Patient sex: M
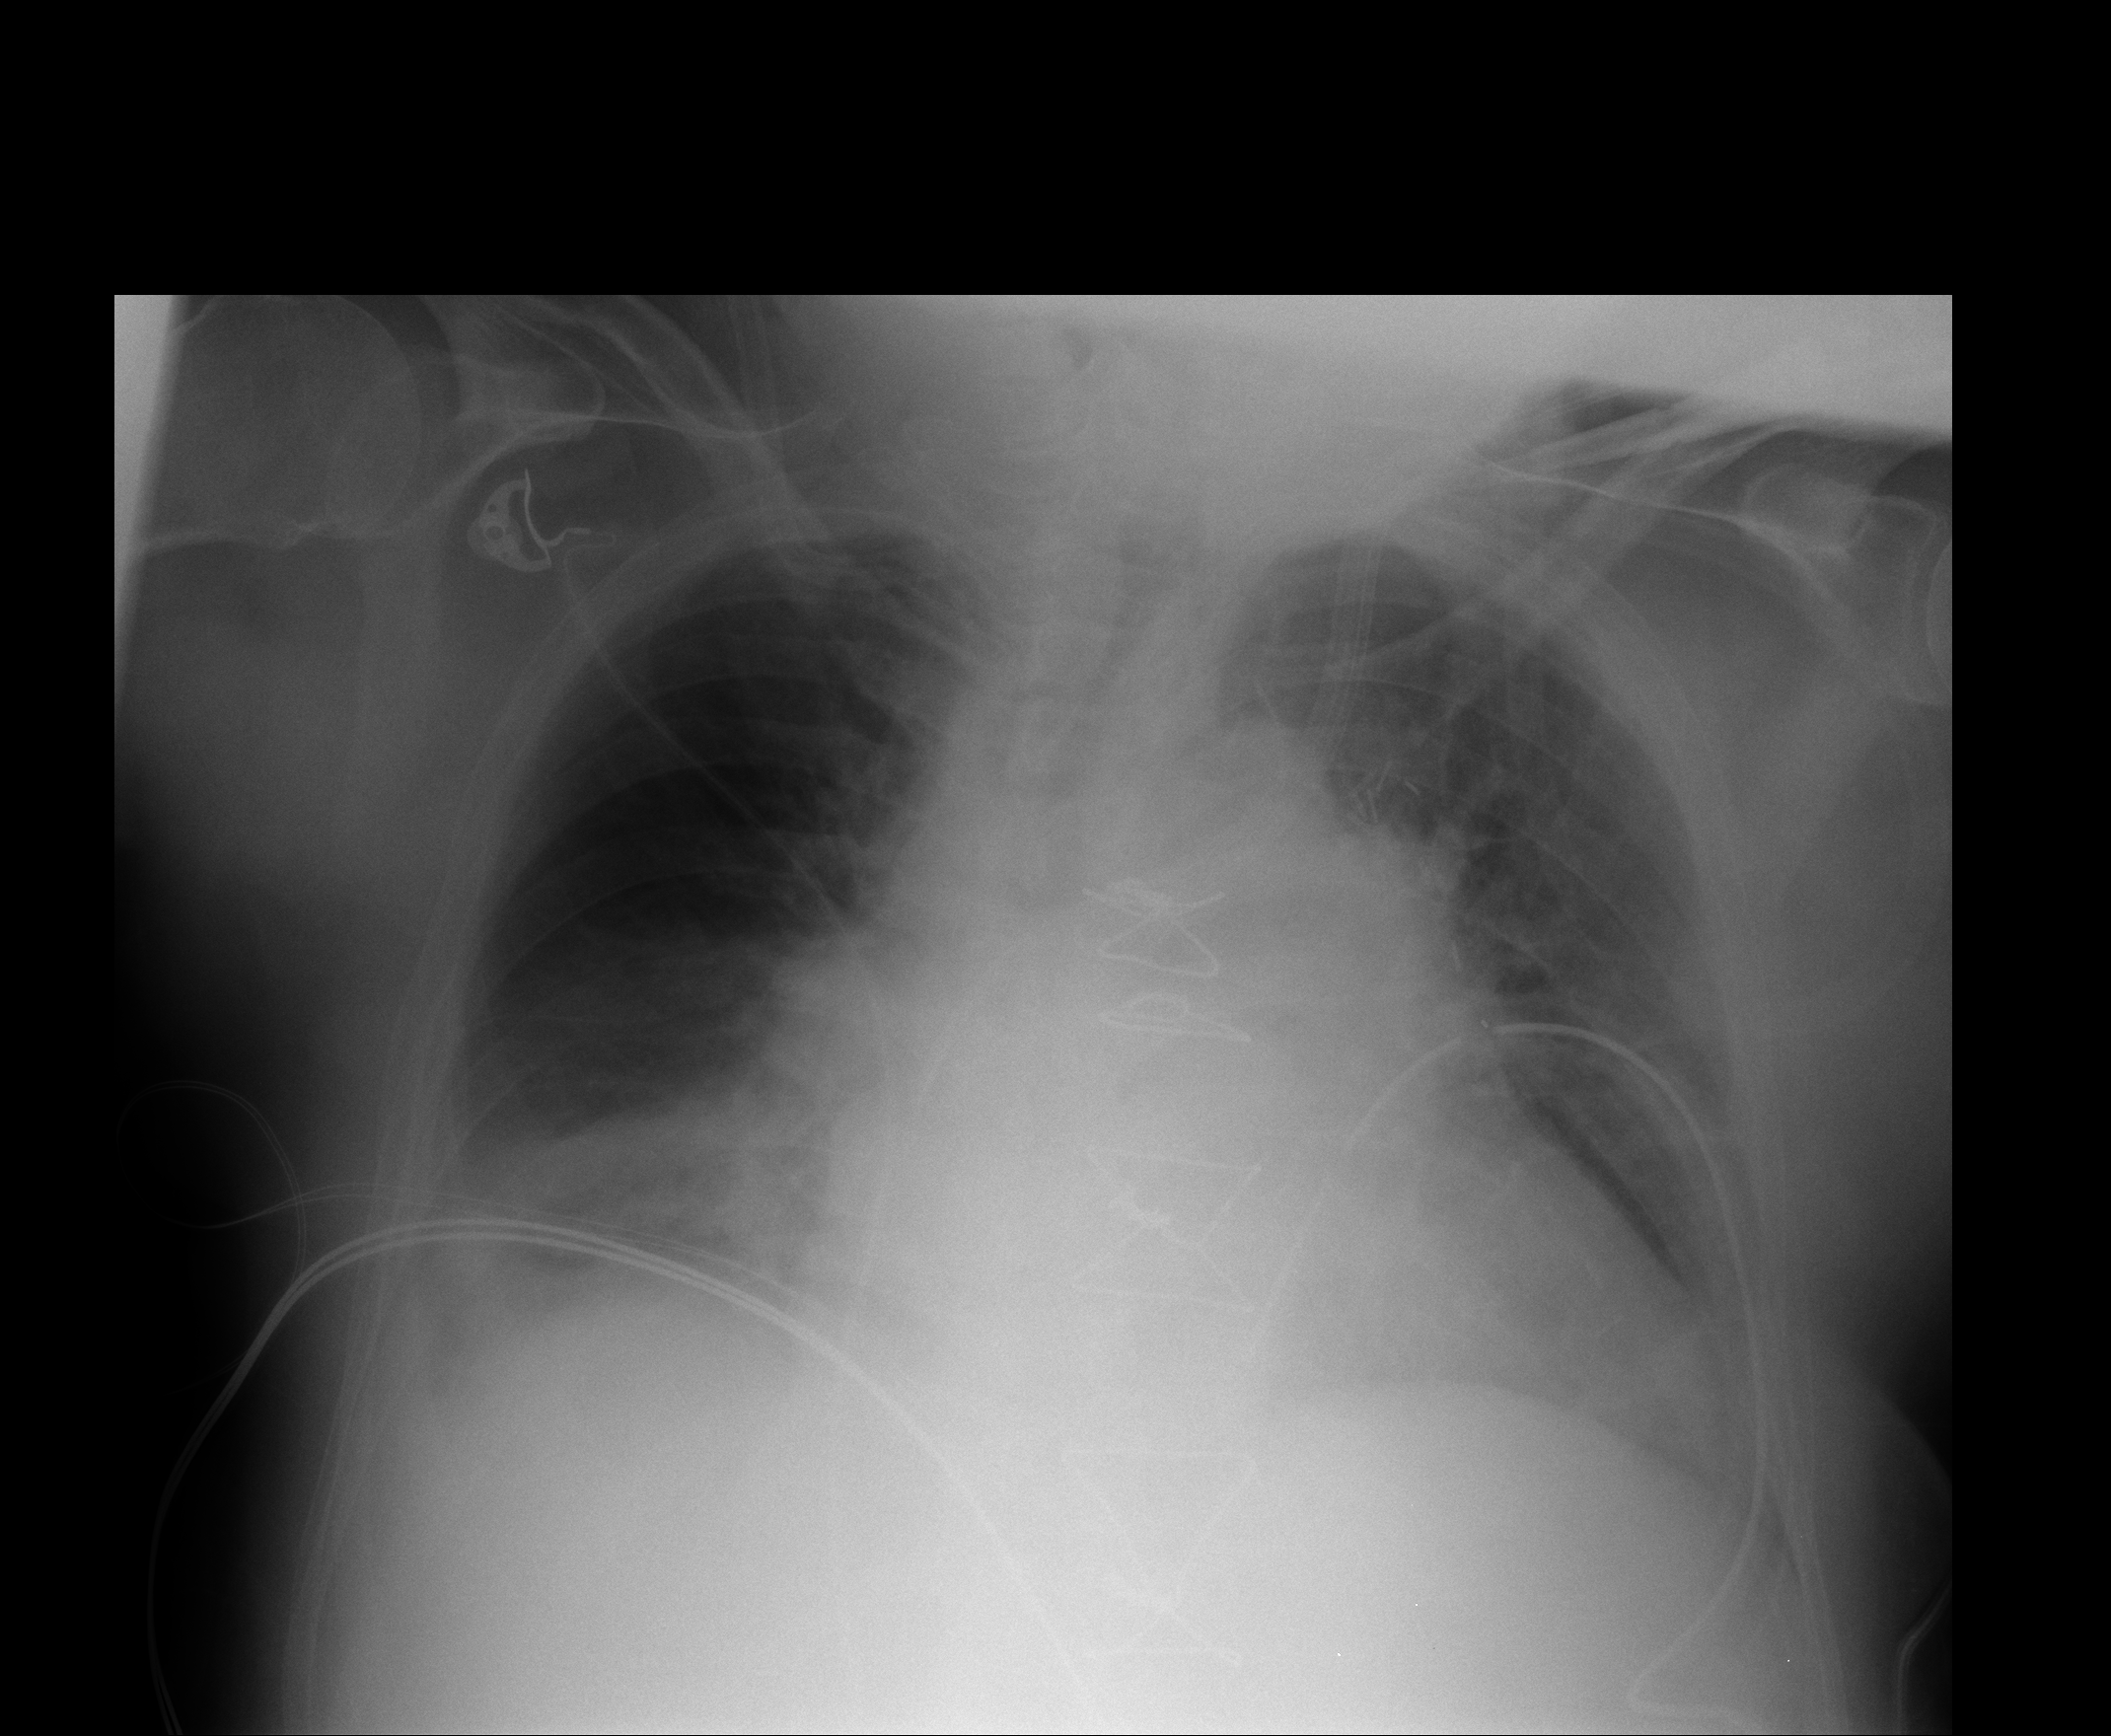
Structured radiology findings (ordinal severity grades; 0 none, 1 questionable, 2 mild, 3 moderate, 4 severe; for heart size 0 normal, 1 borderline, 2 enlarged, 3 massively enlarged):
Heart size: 2
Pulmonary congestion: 3
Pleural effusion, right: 2
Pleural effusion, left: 2
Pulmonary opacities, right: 0
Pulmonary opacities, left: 0
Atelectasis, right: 2
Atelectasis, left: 2